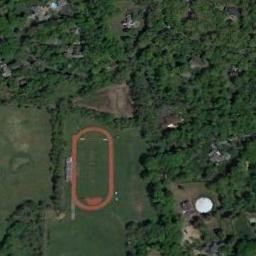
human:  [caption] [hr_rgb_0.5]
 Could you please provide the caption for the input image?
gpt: The ground track field is on a lawn and is surrounded by a forest .

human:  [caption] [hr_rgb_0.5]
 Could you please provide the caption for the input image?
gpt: There are many trees near the ground track field .

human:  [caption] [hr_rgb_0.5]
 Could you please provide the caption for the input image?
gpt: The ground track field is next to the field .

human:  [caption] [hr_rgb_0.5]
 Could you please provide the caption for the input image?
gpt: There are many green trees around the ground track field .

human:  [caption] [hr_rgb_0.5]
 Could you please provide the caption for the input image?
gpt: Track and field are built on the lawn and surrounded by forest .